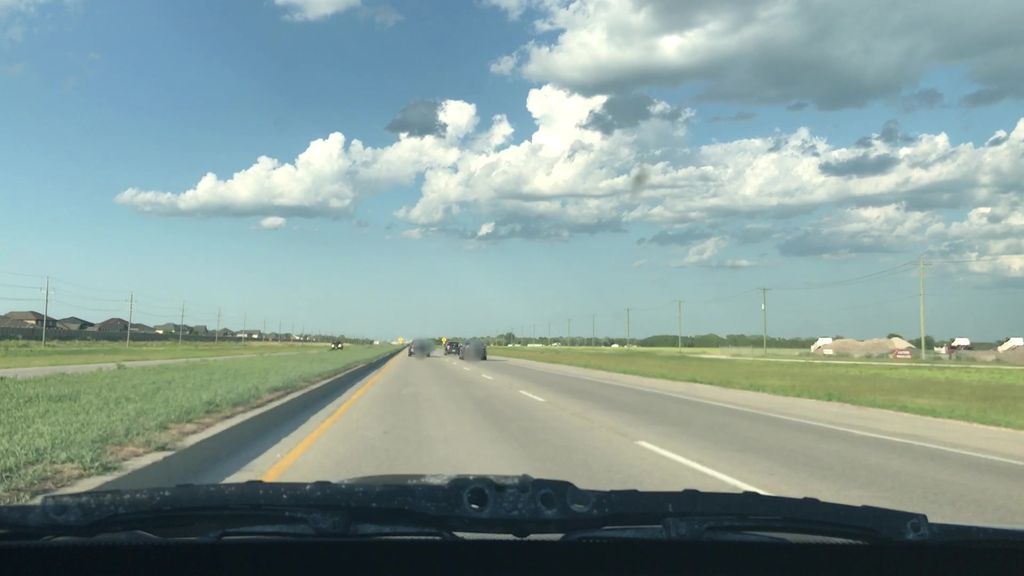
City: winnipeg